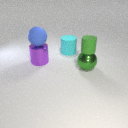
small green rubber cylinder above large green metal sphere